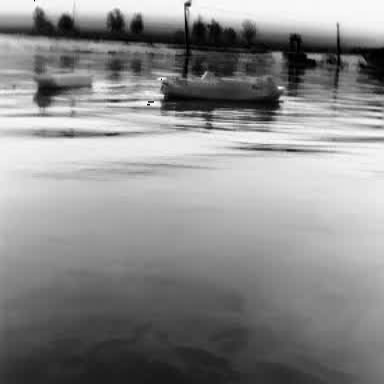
There are two objects shown in the infrared image, including a container_ship, and a liner.